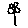
Label: flower